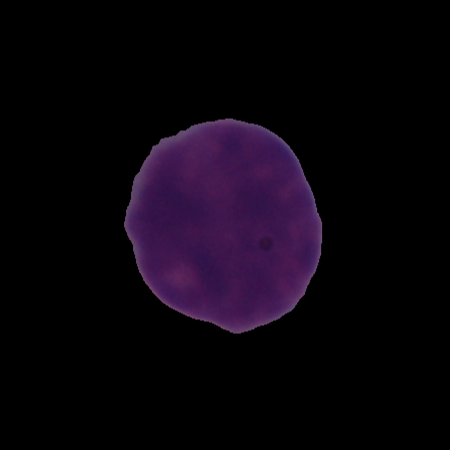
Label: cancer